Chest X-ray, PA view. Patient: 55 years old, sex F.
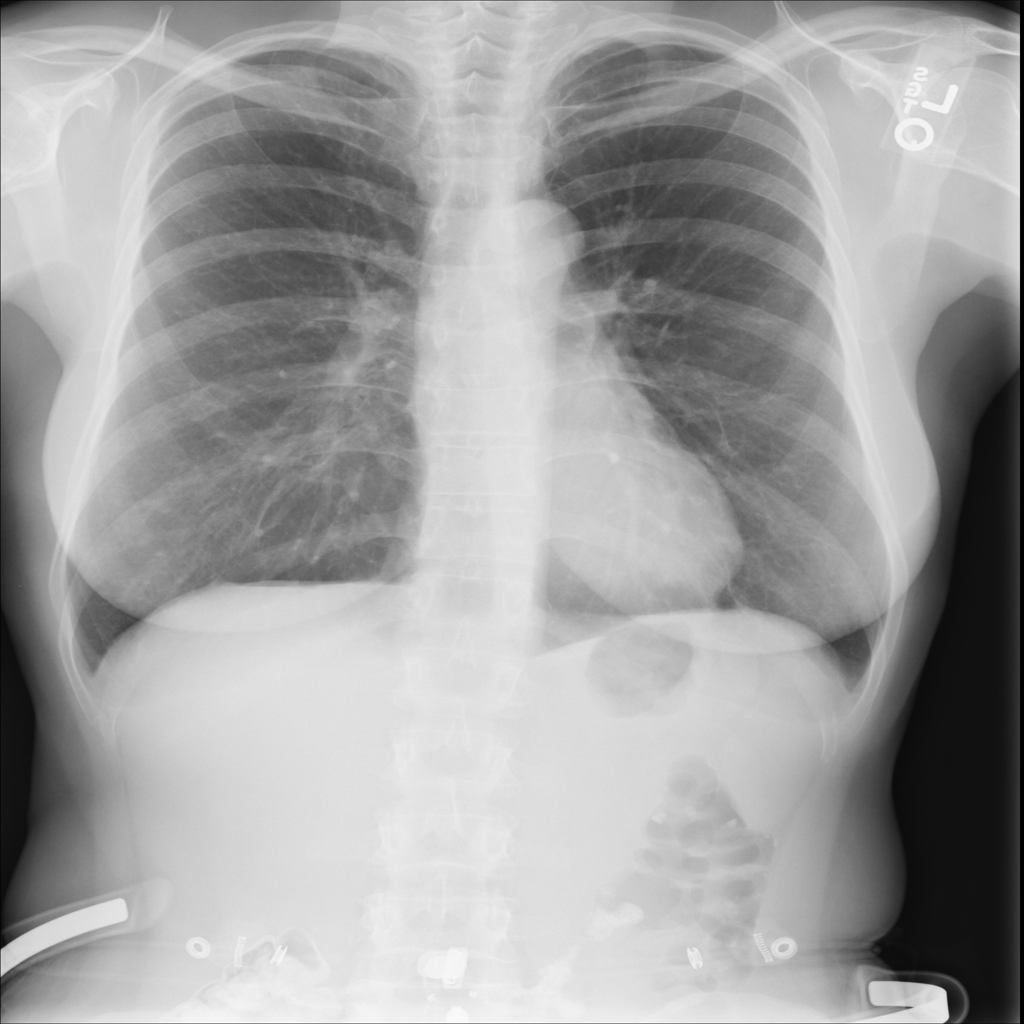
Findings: No Finding